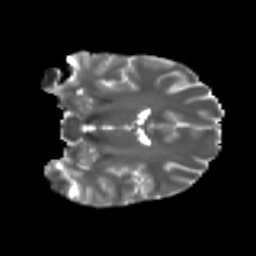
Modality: T2w
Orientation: coronal
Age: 23
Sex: female
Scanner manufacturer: ge
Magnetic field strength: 3 T
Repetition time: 7.8 s
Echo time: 0.0606 s